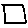
Label: square